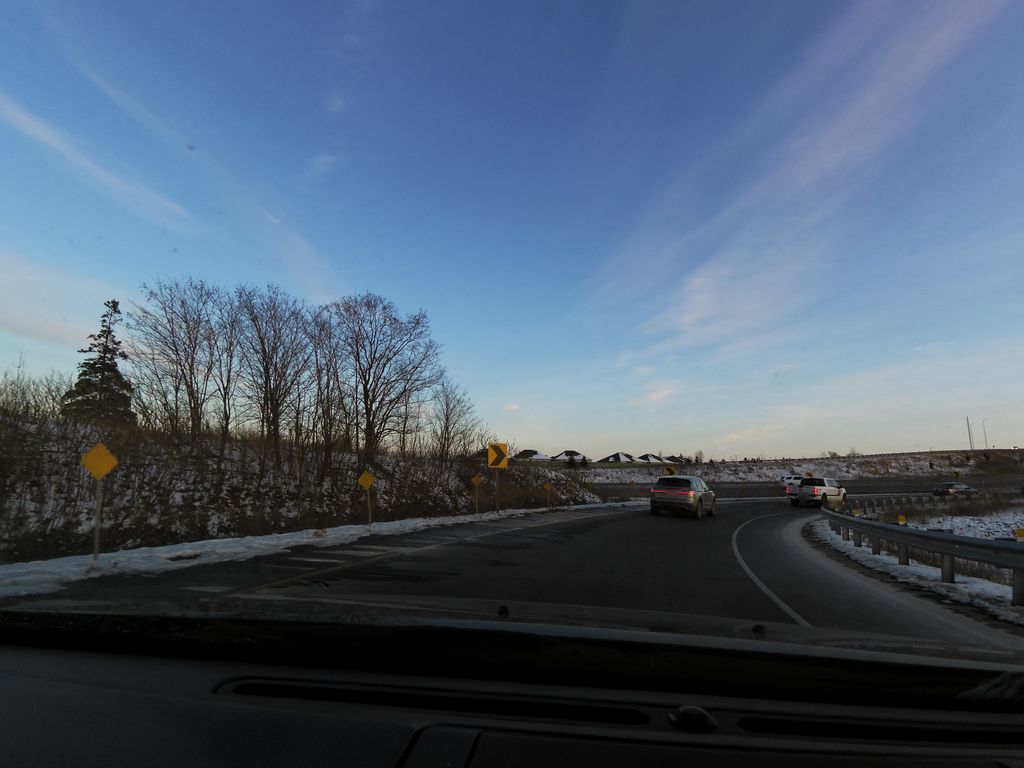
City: hamilton